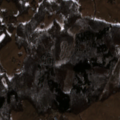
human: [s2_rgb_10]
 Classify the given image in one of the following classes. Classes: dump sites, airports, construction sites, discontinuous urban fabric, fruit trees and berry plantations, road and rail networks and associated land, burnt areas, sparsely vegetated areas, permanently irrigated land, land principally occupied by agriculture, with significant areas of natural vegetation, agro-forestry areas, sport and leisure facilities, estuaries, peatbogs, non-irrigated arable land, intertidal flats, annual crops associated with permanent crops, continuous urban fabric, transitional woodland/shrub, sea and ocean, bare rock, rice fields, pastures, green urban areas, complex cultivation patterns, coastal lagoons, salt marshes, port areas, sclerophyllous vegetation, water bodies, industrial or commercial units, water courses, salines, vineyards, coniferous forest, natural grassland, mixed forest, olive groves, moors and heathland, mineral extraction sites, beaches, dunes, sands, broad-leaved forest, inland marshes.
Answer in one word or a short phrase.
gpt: non-irrigated arable land, pastures, complex cultivation patterns, land principally occupied by agriculture, with significant areas of natural vegetation, broad-leaved forest